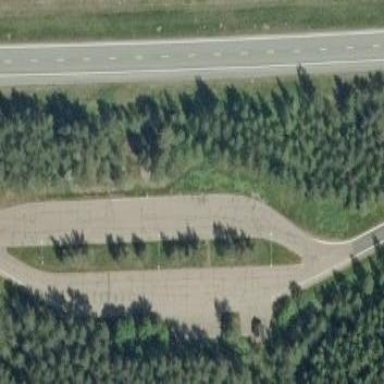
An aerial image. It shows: Rest area along the road.